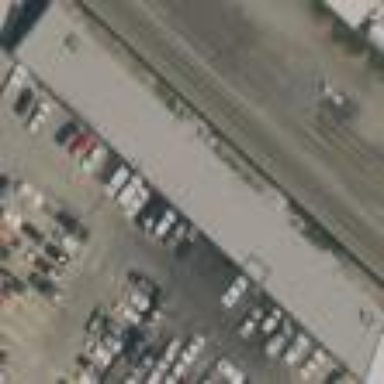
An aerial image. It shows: Commercial building.